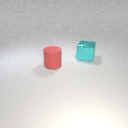
large red rubber cylinder to the left of large cyan metal cube